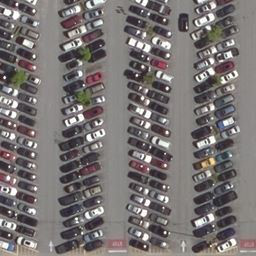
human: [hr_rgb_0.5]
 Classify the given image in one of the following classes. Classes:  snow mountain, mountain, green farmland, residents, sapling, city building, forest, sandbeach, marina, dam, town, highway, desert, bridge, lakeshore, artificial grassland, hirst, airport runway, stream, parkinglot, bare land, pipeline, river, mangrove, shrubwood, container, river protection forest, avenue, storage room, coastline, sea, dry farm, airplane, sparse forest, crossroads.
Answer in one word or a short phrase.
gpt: parkinglot